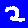
Digit: 2